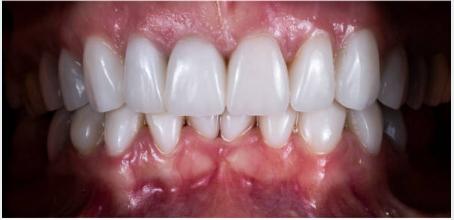
Condition: Gingivitis